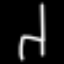
Label: chair